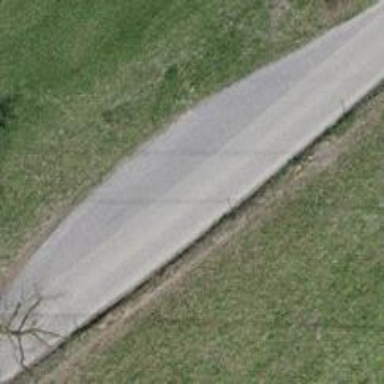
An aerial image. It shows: Unclassified road with asphalt surface. The road has grade1 tracktype.